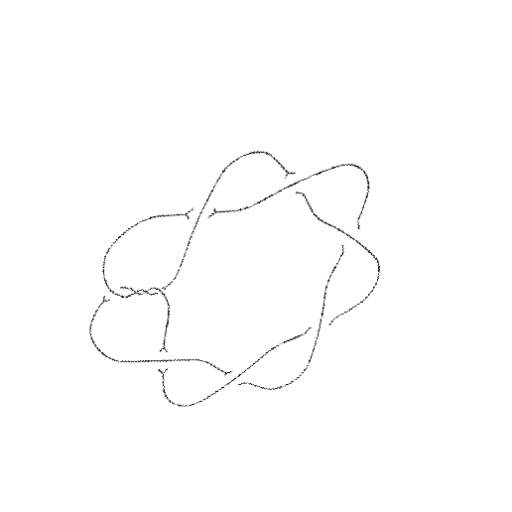
Crossing number: 10